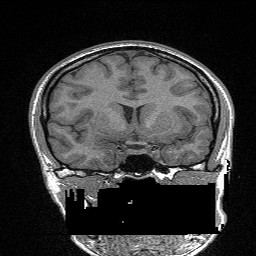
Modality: FLASH
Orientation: sagittal
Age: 25
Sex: female